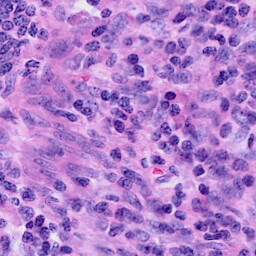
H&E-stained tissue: Cervix